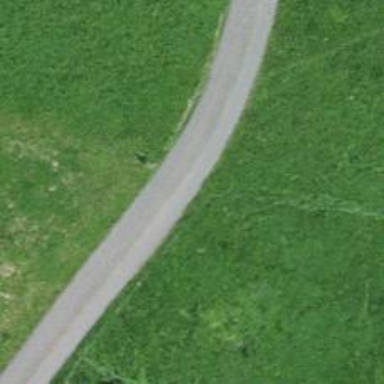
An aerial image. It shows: Smoothly paved residential road.